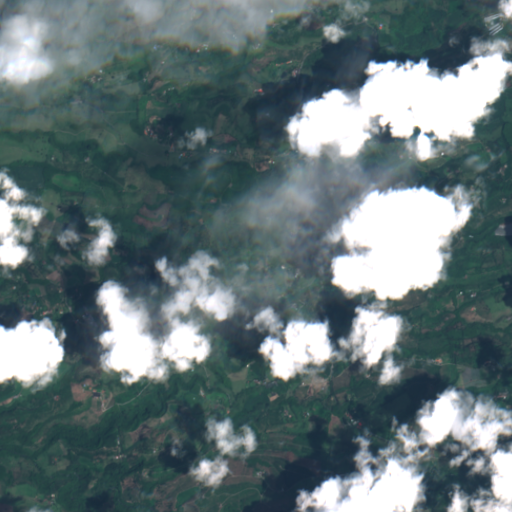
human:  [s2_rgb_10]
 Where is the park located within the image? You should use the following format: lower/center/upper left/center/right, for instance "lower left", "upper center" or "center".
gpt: The park is located in the center left of the image.
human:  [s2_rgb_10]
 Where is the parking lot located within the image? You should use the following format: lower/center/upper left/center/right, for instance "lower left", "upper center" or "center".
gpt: The parking lot is located in the lower center of the image.
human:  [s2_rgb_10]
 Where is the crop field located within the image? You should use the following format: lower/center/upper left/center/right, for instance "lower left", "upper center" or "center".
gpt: There is no crop field in the image.